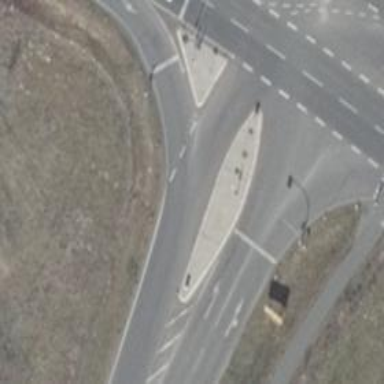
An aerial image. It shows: Road with traffic signals.